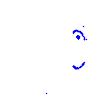
Particle: proton